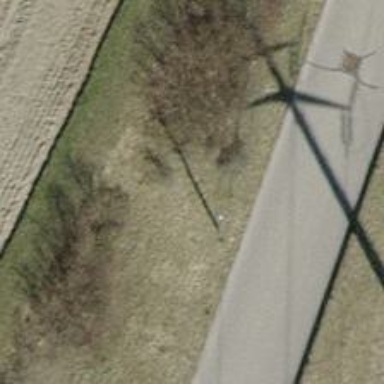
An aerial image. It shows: Straight power pole with straightforward line management.